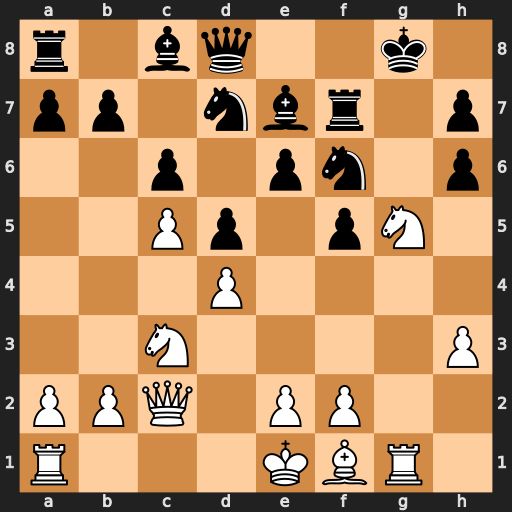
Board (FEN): r1bq2k1/pp1nbr1p/2p1pn1p/2Pp1pN1/3P4/2N4P/PPQ1PP2/R3KBR1
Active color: w
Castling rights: Q
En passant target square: -
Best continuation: Nxe6+ Kh8 Nxd8